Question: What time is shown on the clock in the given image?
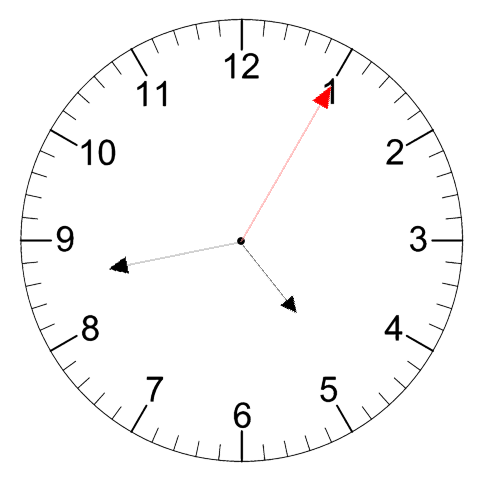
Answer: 04:43:05